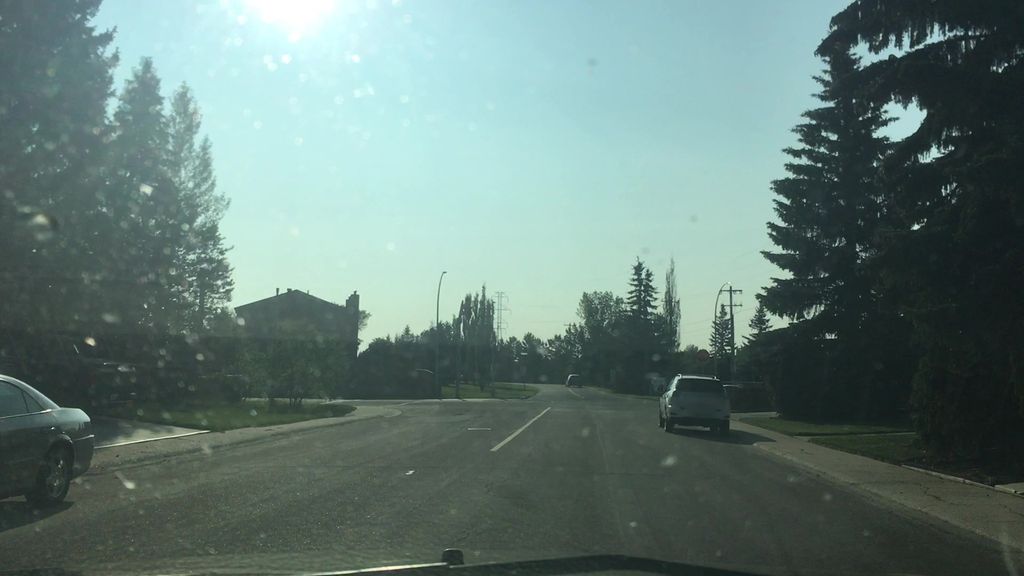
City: edmonton